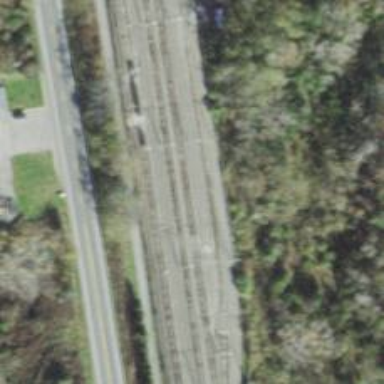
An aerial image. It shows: Railway service station.